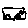
Label: car